Question: I'm getting a raw varbinary data from an SQL server.
Firstly I'm saving it as a file, because I am loading the file and drawing a series of points on a chart. But now I also want to save it to another server when a user clicks on a button.
It's terribly stupid to:
1. Load binary data from server
2. 'Convert' to a file
3. Save it to a path
4. Load from this path.
5. Draw a chart.
6. Load from this path
7. Save to server.
When I could be doing:
1. Load binary data from server
2. 'Convert' to Byte[] or some other kind of array.
3. Draw a chart from this array
4. Save this array to a server.
I think it needs to be a byte array though, as the server I'm loading from and the server I'm saving to has the datatype varbinary(max). I've attached an image of what exactly I wish the program to be doing.
So my question:
This is the part where I think it saves to the given filepath.
'''
string fullPath = C:/Users/Mathias/Documents/Lektier/IHA/3. Semester/Projekt/Temporary Blob + "/" + fileName;
while (reader.Read())
{
FileStream fs = new FileStream(fullPath, FileMode.OpenOrCreate, FileAccess.Write);
BinaryWriter writer = new BinaryWriter(fs);
CurrentIndex = 0;
BytesReturned = reader.GetBytes(1, CurrentIndex, Blob, 0, BufferSize);
while (BytesReturned == BufferSize)
{
writer.Write(Blob);
writer.Flush();
CurrentIndex += BufferSize;
BytesReturned = reader.GetBytes(1, CurrentIndex, Blob, 0, BufferSize);
}
writer.Write(Blob, 0, (int)BytesReturned);
writer.Flush(); writer.Close();
}
'''

If you want the full source code for this form, please do ask. It's just kind of messy right now, so I didn't see the point of pasting the whole thing.
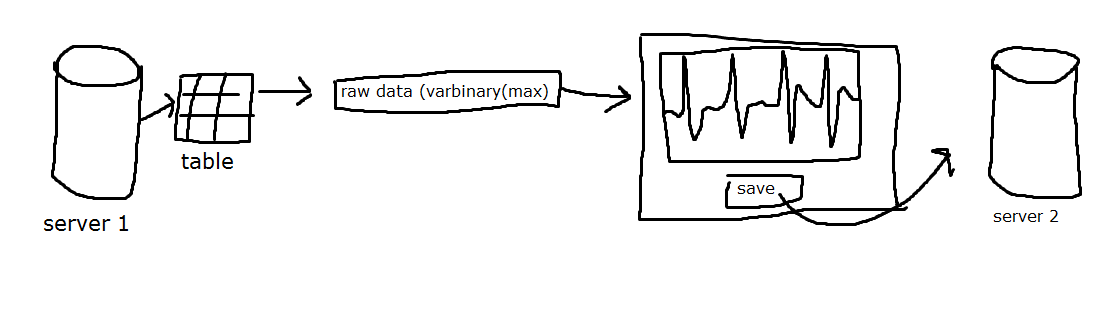
Answer: It sounds like you should just be writing to a <URL>:
'''
var stream = new MemoryStream();
var buffer = new byte[8 * 1024];
long bytesRead;
long index = 0;
while ((bytesRead = reader.GetBytes(1, index, buffer, 0, buffer.Length)) > 0)
{
stream.Write(buffer, 0, (int) bytesRead);
currentIndex += bytesRead;
}
byte[] data = stream.ToArray();
'''